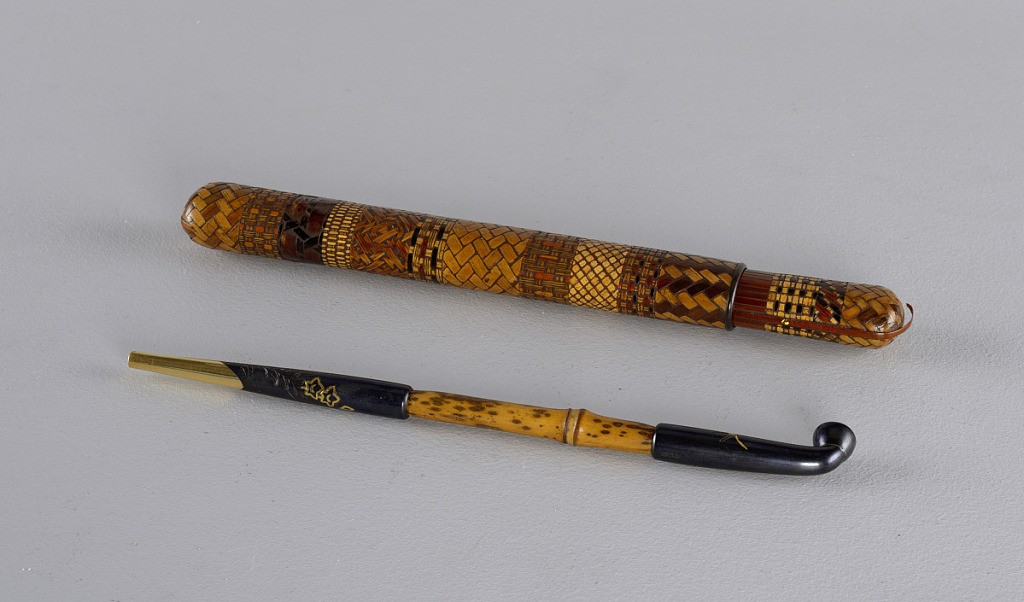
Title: Opium Pipe with Case
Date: late 19th century
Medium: bamboo, gold
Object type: opium pipe
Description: Pipe (-16a) comprising bamboo stem with mouthpiece and head of blackened and partly gilt metal. Long oval two-part case (-16b,c) of reeded bamboo, sections carved and stained in three different patterns simulating basket weave; metal ring and rim.